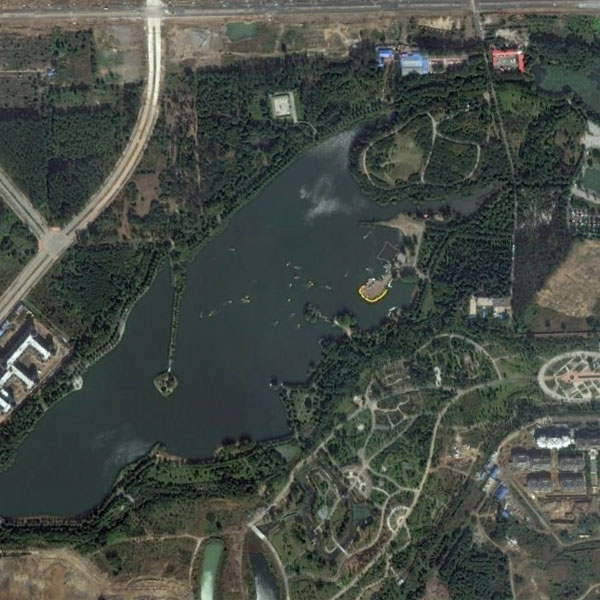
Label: Park